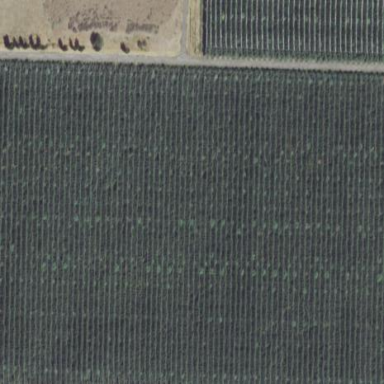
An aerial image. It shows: Vineyard growing grapes.